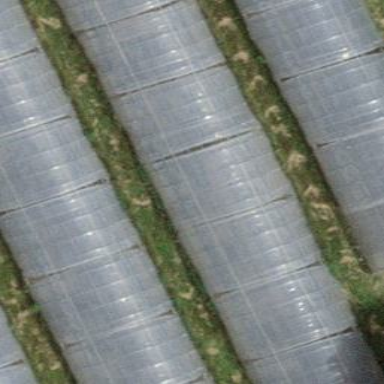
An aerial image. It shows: Greenhouse.